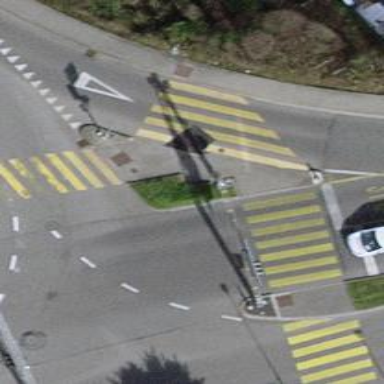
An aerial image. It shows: Asphalt footway with crossing that includes island.